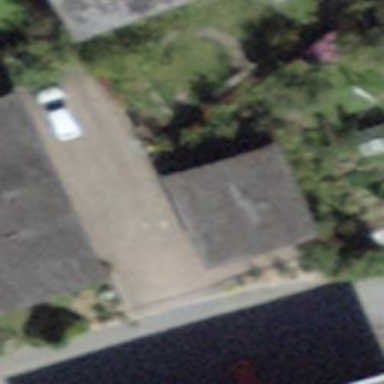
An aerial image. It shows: Garage.